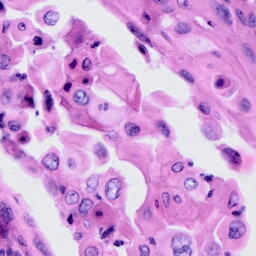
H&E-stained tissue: Cervix